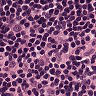
Metastatic tissue present: no